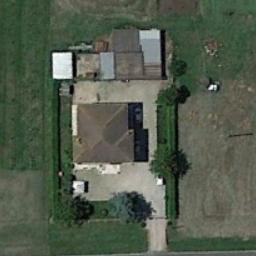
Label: sparse_residential